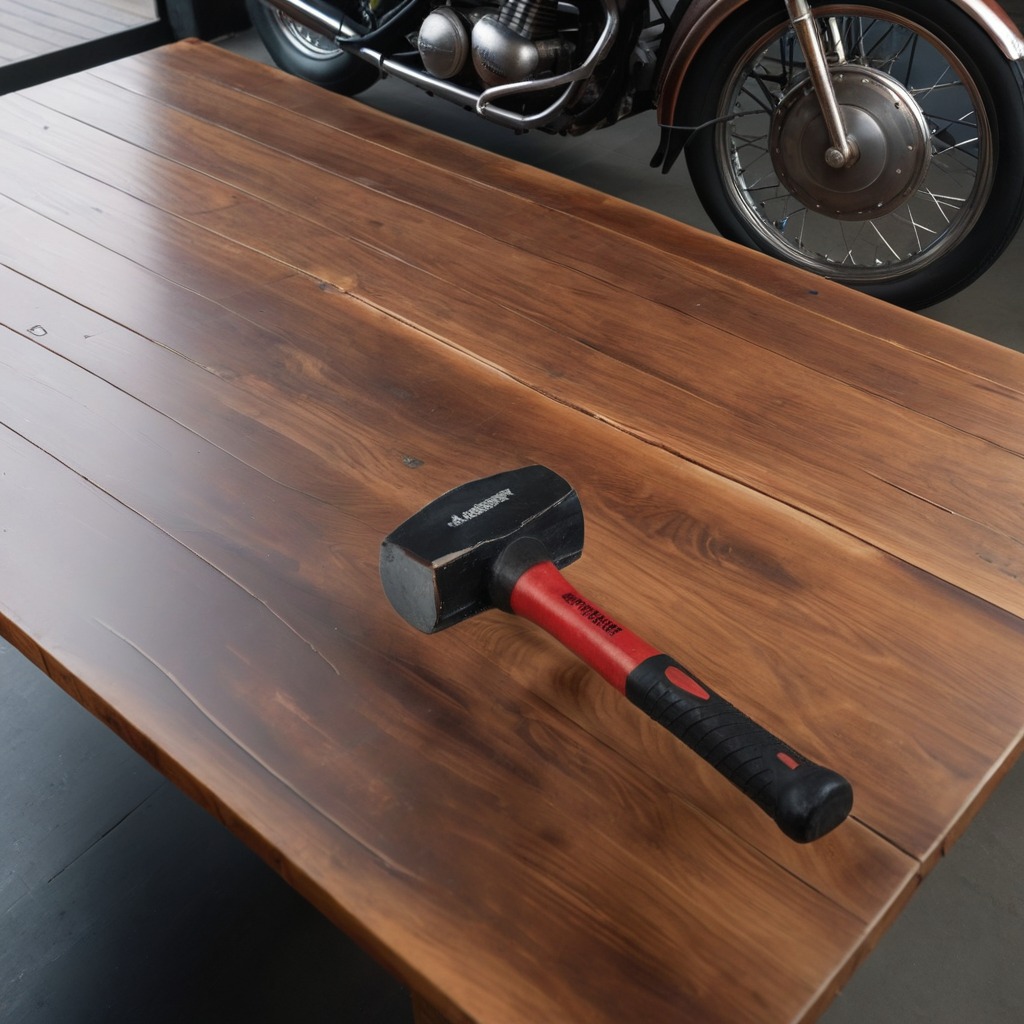
A hammer is lying on the oil-spilled wooden table in a vintage motorcycle garage.